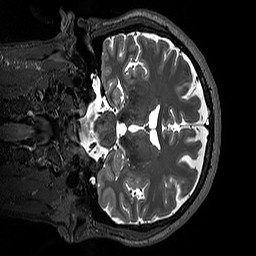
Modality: T2w
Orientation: coronal
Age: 37
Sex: female
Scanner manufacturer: siemens
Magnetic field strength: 3 T
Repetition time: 3.2 s
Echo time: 0.412 s